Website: walmart
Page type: delivery-shipping
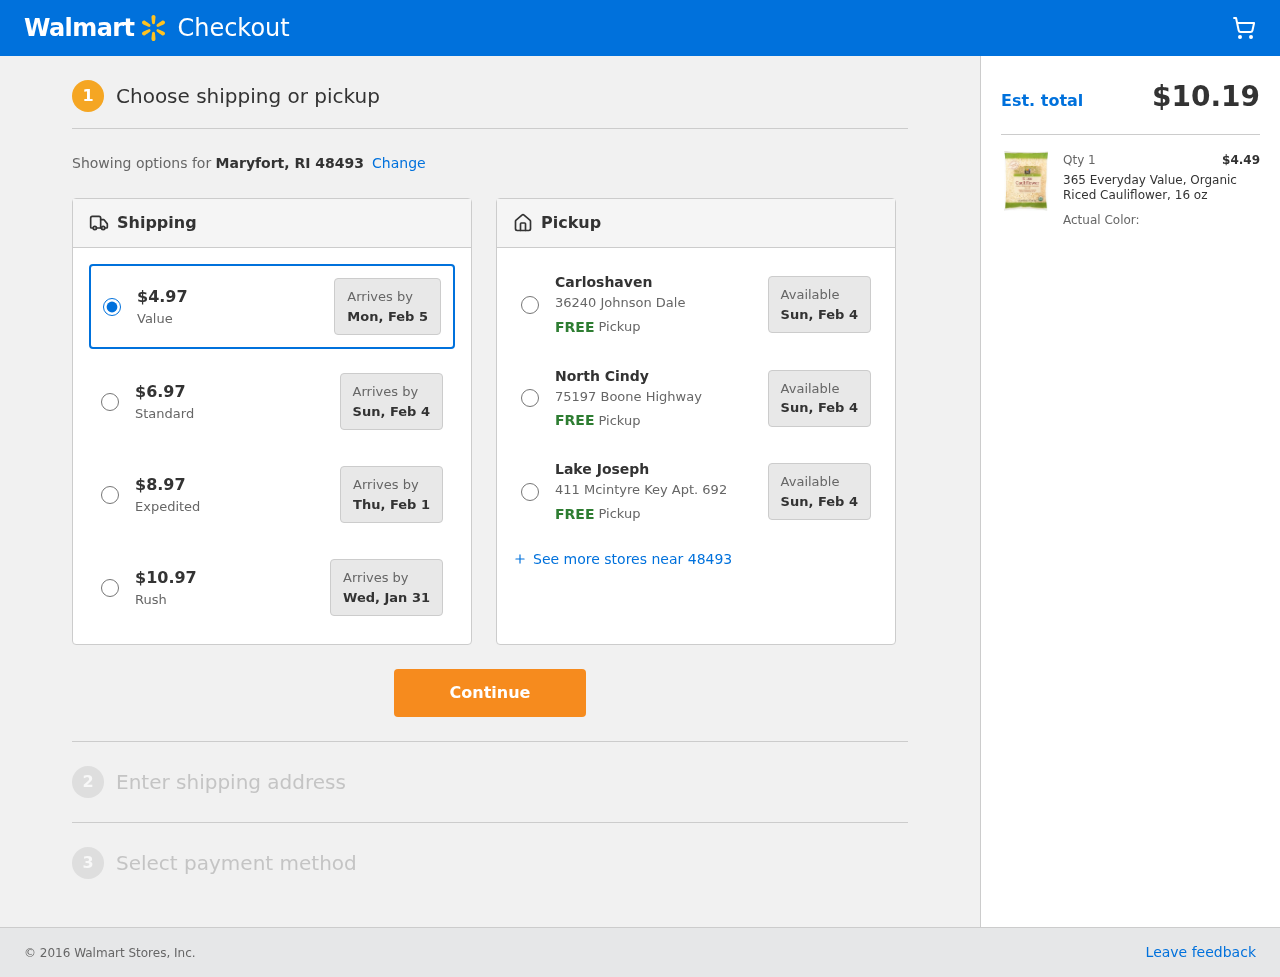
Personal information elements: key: PII_CITY_STATE_ZIP
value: Maryfort, RI 48493
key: PII_LOCATION1_CITY
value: Carloshaven
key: PII_LOCATION1_STREET
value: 36240 Johnson Dale
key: PII_LOCATION2_CITY
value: North Cindy
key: PII_LOCATION2_STREET
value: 75197 Boone Highway
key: PII_LOCATION3_CITY
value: Lake Joseph
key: PII_LOCATION3_STREET
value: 411 Mcintyre Key Apt. 692
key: PII_POSTCODE
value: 48493
Product elements: key: PRODUCT1_NAME
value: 365 Everyday Value, Organic Riced Cauliflower, 16 oz
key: PRODUCT1_PRICE
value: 4.49
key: PRODUCT1_QUANTITY
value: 1
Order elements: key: ORDER_SHIPPING_COST
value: $4.97
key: ORDER_SHIPPING_COST
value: $6.97
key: ORDER_SHIPPING_COST
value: $8.97
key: ORDER_SHIPPING_COST
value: $10.97
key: ORDER_DELIVERY_DATE
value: Thu, Feb 1
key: ORDER_DELIVERY_DATE
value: Sun, Feb 4
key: ORDER_DELIVERY_DATE
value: Mon, Feb 5
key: ORDER_DELIVERY_DATE
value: Wed, Jan 31
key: ORDER_TOTAL
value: $10.19